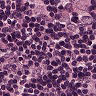
Metastatic tissue present: yes